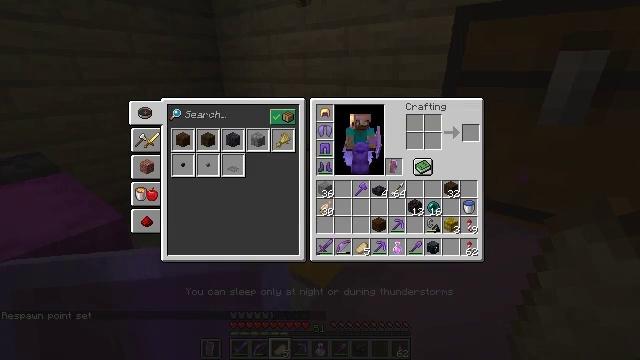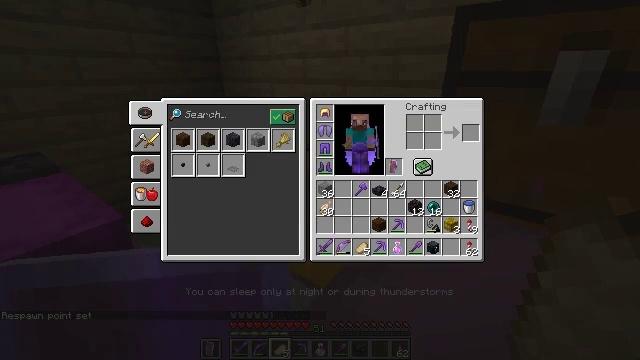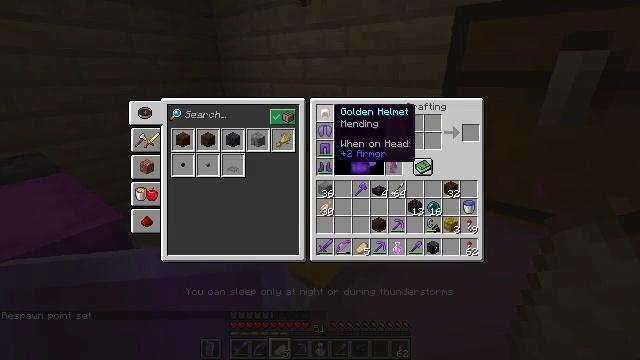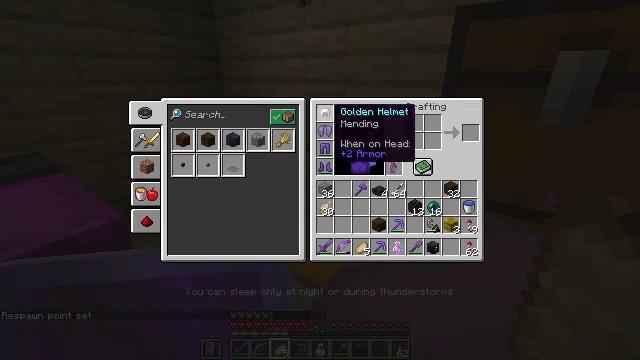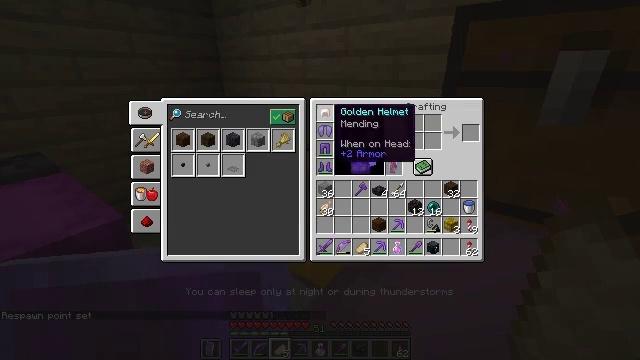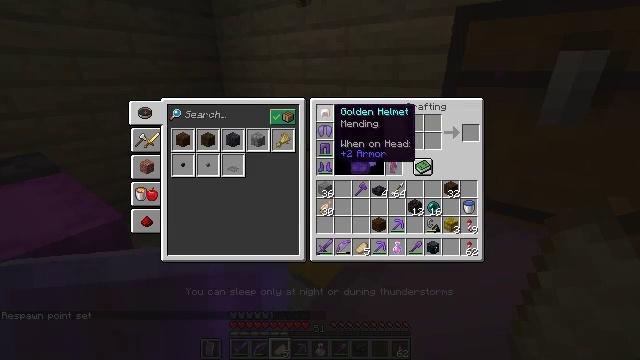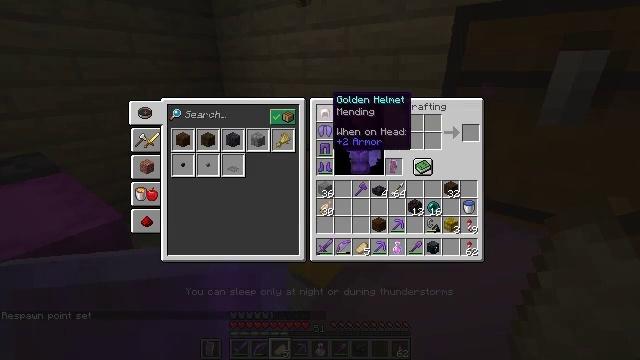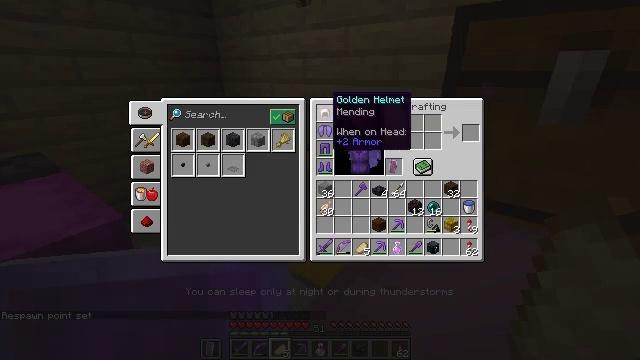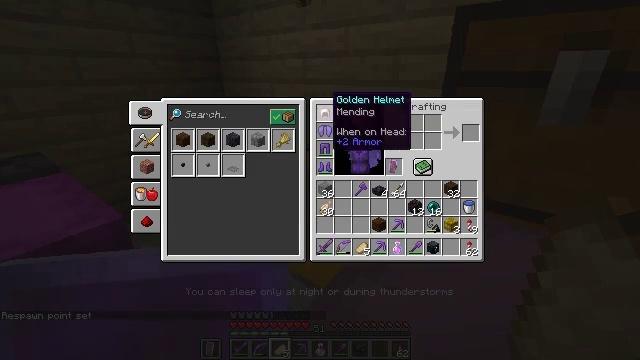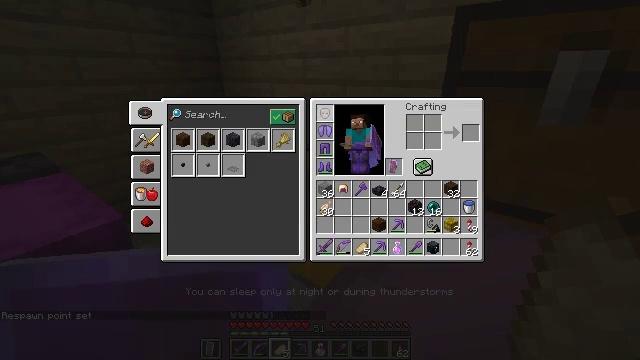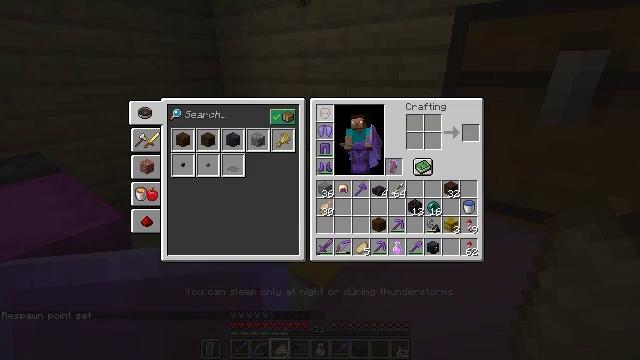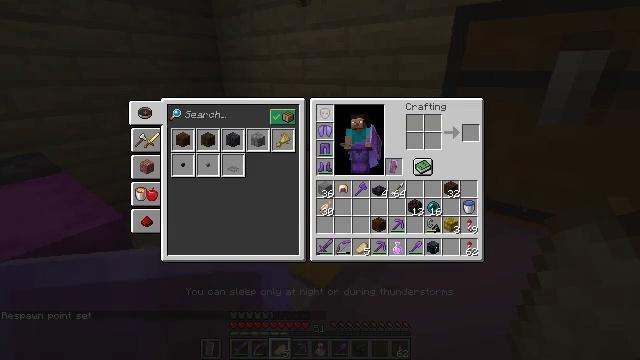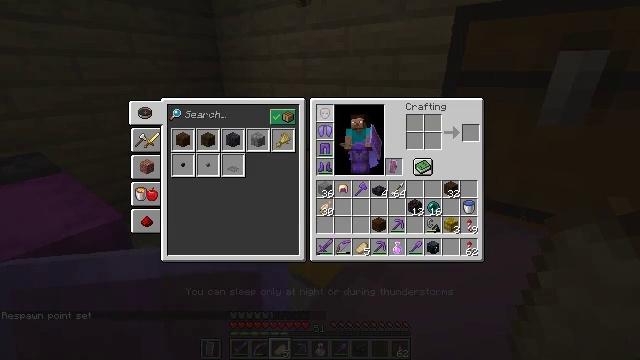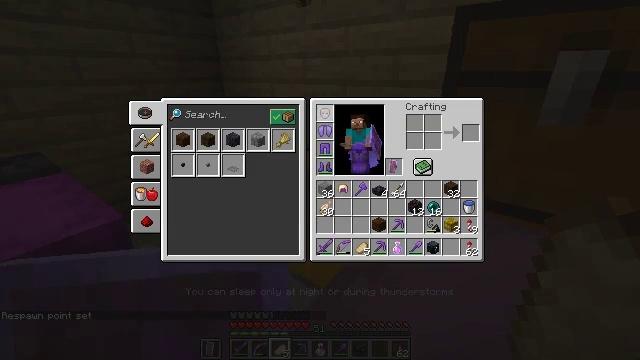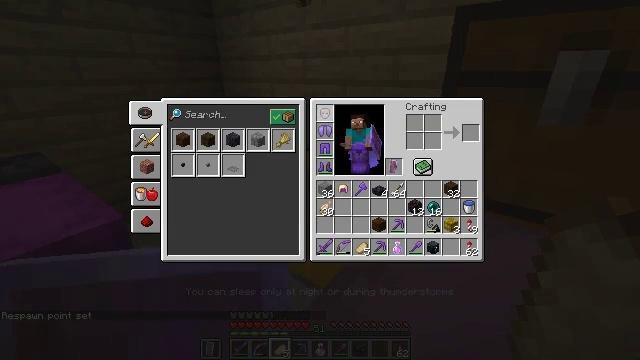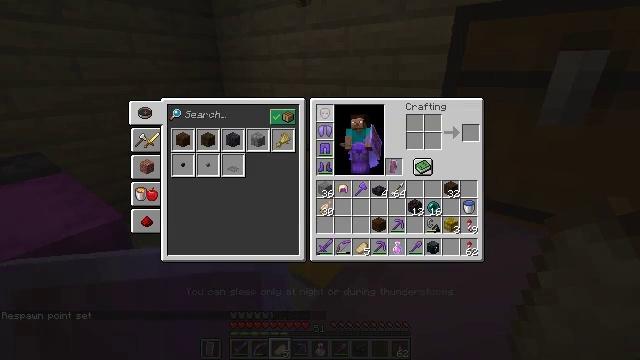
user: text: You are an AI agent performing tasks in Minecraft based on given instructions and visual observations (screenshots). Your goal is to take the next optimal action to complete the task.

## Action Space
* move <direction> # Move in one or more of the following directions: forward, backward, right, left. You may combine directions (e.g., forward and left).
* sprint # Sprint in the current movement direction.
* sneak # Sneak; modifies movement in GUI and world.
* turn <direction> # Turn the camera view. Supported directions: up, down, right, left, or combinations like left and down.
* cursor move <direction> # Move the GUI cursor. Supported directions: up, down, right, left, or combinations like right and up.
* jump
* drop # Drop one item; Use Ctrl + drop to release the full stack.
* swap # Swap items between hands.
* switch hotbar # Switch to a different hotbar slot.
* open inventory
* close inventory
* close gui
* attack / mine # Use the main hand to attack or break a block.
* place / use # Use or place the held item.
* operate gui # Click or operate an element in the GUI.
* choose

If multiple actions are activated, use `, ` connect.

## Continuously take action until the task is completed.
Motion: motion action
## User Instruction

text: Gather grass block for landscaping.
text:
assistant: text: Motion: turn left
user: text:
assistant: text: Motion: sneak
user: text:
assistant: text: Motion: sneak
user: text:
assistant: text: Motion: sneak
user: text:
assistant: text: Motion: sneak
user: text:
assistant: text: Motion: sneak, turn up
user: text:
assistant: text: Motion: sneak
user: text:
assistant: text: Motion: sneak
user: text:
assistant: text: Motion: sneak, attack / mine
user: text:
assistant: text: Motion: sneak, attack / mine
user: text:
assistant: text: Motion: sneak, attack / mine
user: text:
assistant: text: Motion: sneak
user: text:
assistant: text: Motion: no_op
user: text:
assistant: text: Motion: no_op
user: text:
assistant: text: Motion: no_op
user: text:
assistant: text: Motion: no_op
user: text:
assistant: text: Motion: no_op
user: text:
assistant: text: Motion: no_op
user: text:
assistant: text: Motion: turn right and down
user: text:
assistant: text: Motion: turn right and down
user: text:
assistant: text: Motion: turn right and down
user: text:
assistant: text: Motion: turn right
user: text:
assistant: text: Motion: turn right and down
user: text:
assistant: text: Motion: move right
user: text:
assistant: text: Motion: move forward and move right
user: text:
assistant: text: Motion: move forward and move right
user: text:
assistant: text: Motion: move forward and move right
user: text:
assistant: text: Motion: move forward and move right
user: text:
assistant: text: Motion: move forward and move right
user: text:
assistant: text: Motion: move forward and move right